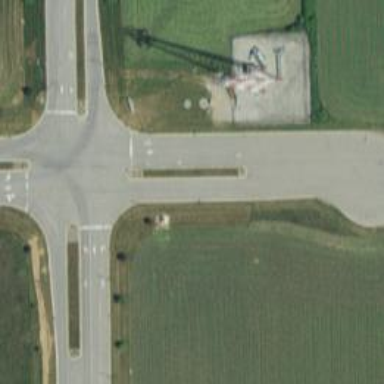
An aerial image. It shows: Road with stop sign.